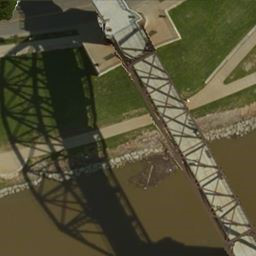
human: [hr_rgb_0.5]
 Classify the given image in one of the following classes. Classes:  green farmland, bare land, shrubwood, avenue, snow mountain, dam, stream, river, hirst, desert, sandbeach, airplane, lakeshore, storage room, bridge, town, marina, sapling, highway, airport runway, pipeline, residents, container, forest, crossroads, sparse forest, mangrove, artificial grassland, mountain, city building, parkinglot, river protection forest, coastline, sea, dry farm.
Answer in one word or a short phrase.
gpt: bridge